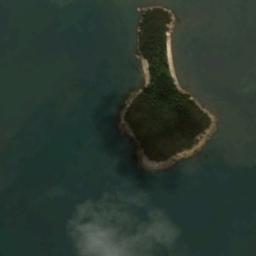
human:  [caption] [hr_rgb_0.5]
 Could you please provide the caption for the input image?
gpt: The island with dense vegetation is surrounded by green waters .

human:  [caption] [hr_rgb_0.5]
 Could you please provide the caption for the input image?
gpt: There are many trees on the island .

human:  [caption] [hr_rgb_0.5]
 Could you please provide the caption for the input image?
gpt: There are many big trees on the island .

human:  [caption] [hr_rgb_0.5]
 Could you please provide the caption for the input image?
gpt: The irregularly shaped green island is surrounded by blue sea water  There is a white sandy beach on the outer edge of the island  The island’s green vegetation flourishes .

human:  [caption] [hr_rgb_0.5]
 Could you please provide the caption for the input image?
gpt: There are full of green trees on the island .